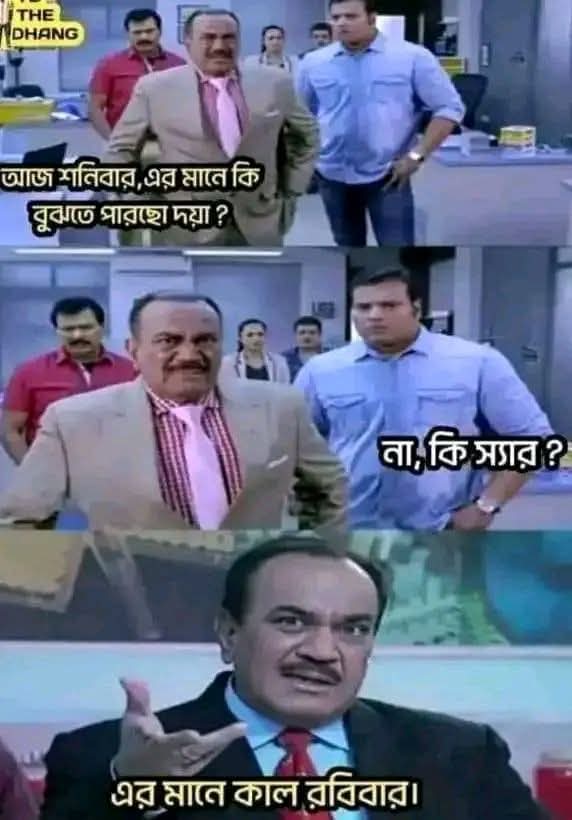
Text: আজ শনিবার, এর মানে কি বুঝতে পারছো দয়া? না, কি স্যার? এর মানে কাল রবিবার।
Label: Non Hate